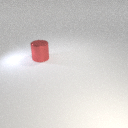
large red metal cylinder